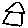
Label: house